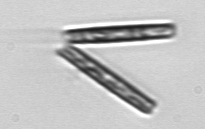
Label: Thalassionema